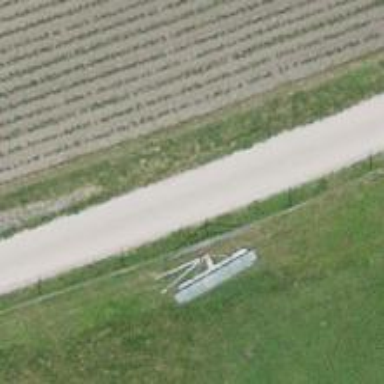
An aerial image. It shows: Gravel track with grade 2 quality.